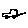
Label: car